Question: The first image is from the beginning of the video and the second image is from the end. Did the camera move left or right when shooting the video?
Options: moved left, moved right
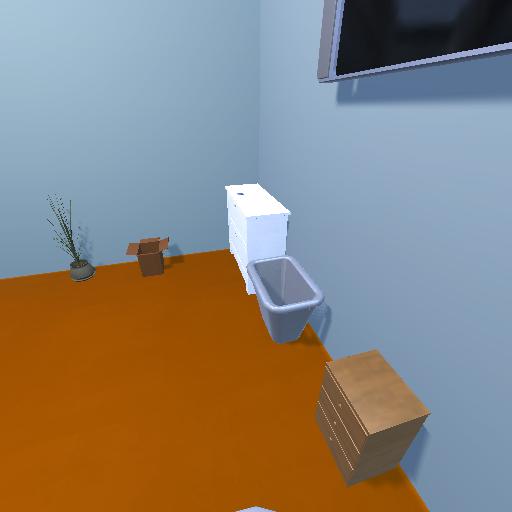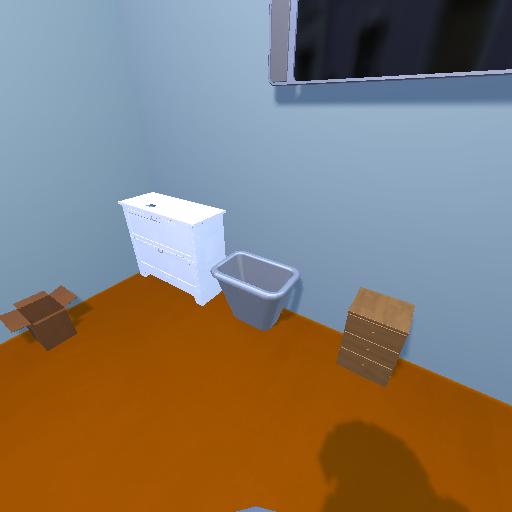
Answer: moved left